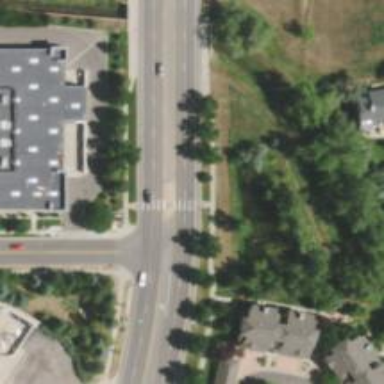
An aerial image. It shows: Uncontrolled road crossing.